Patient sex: F
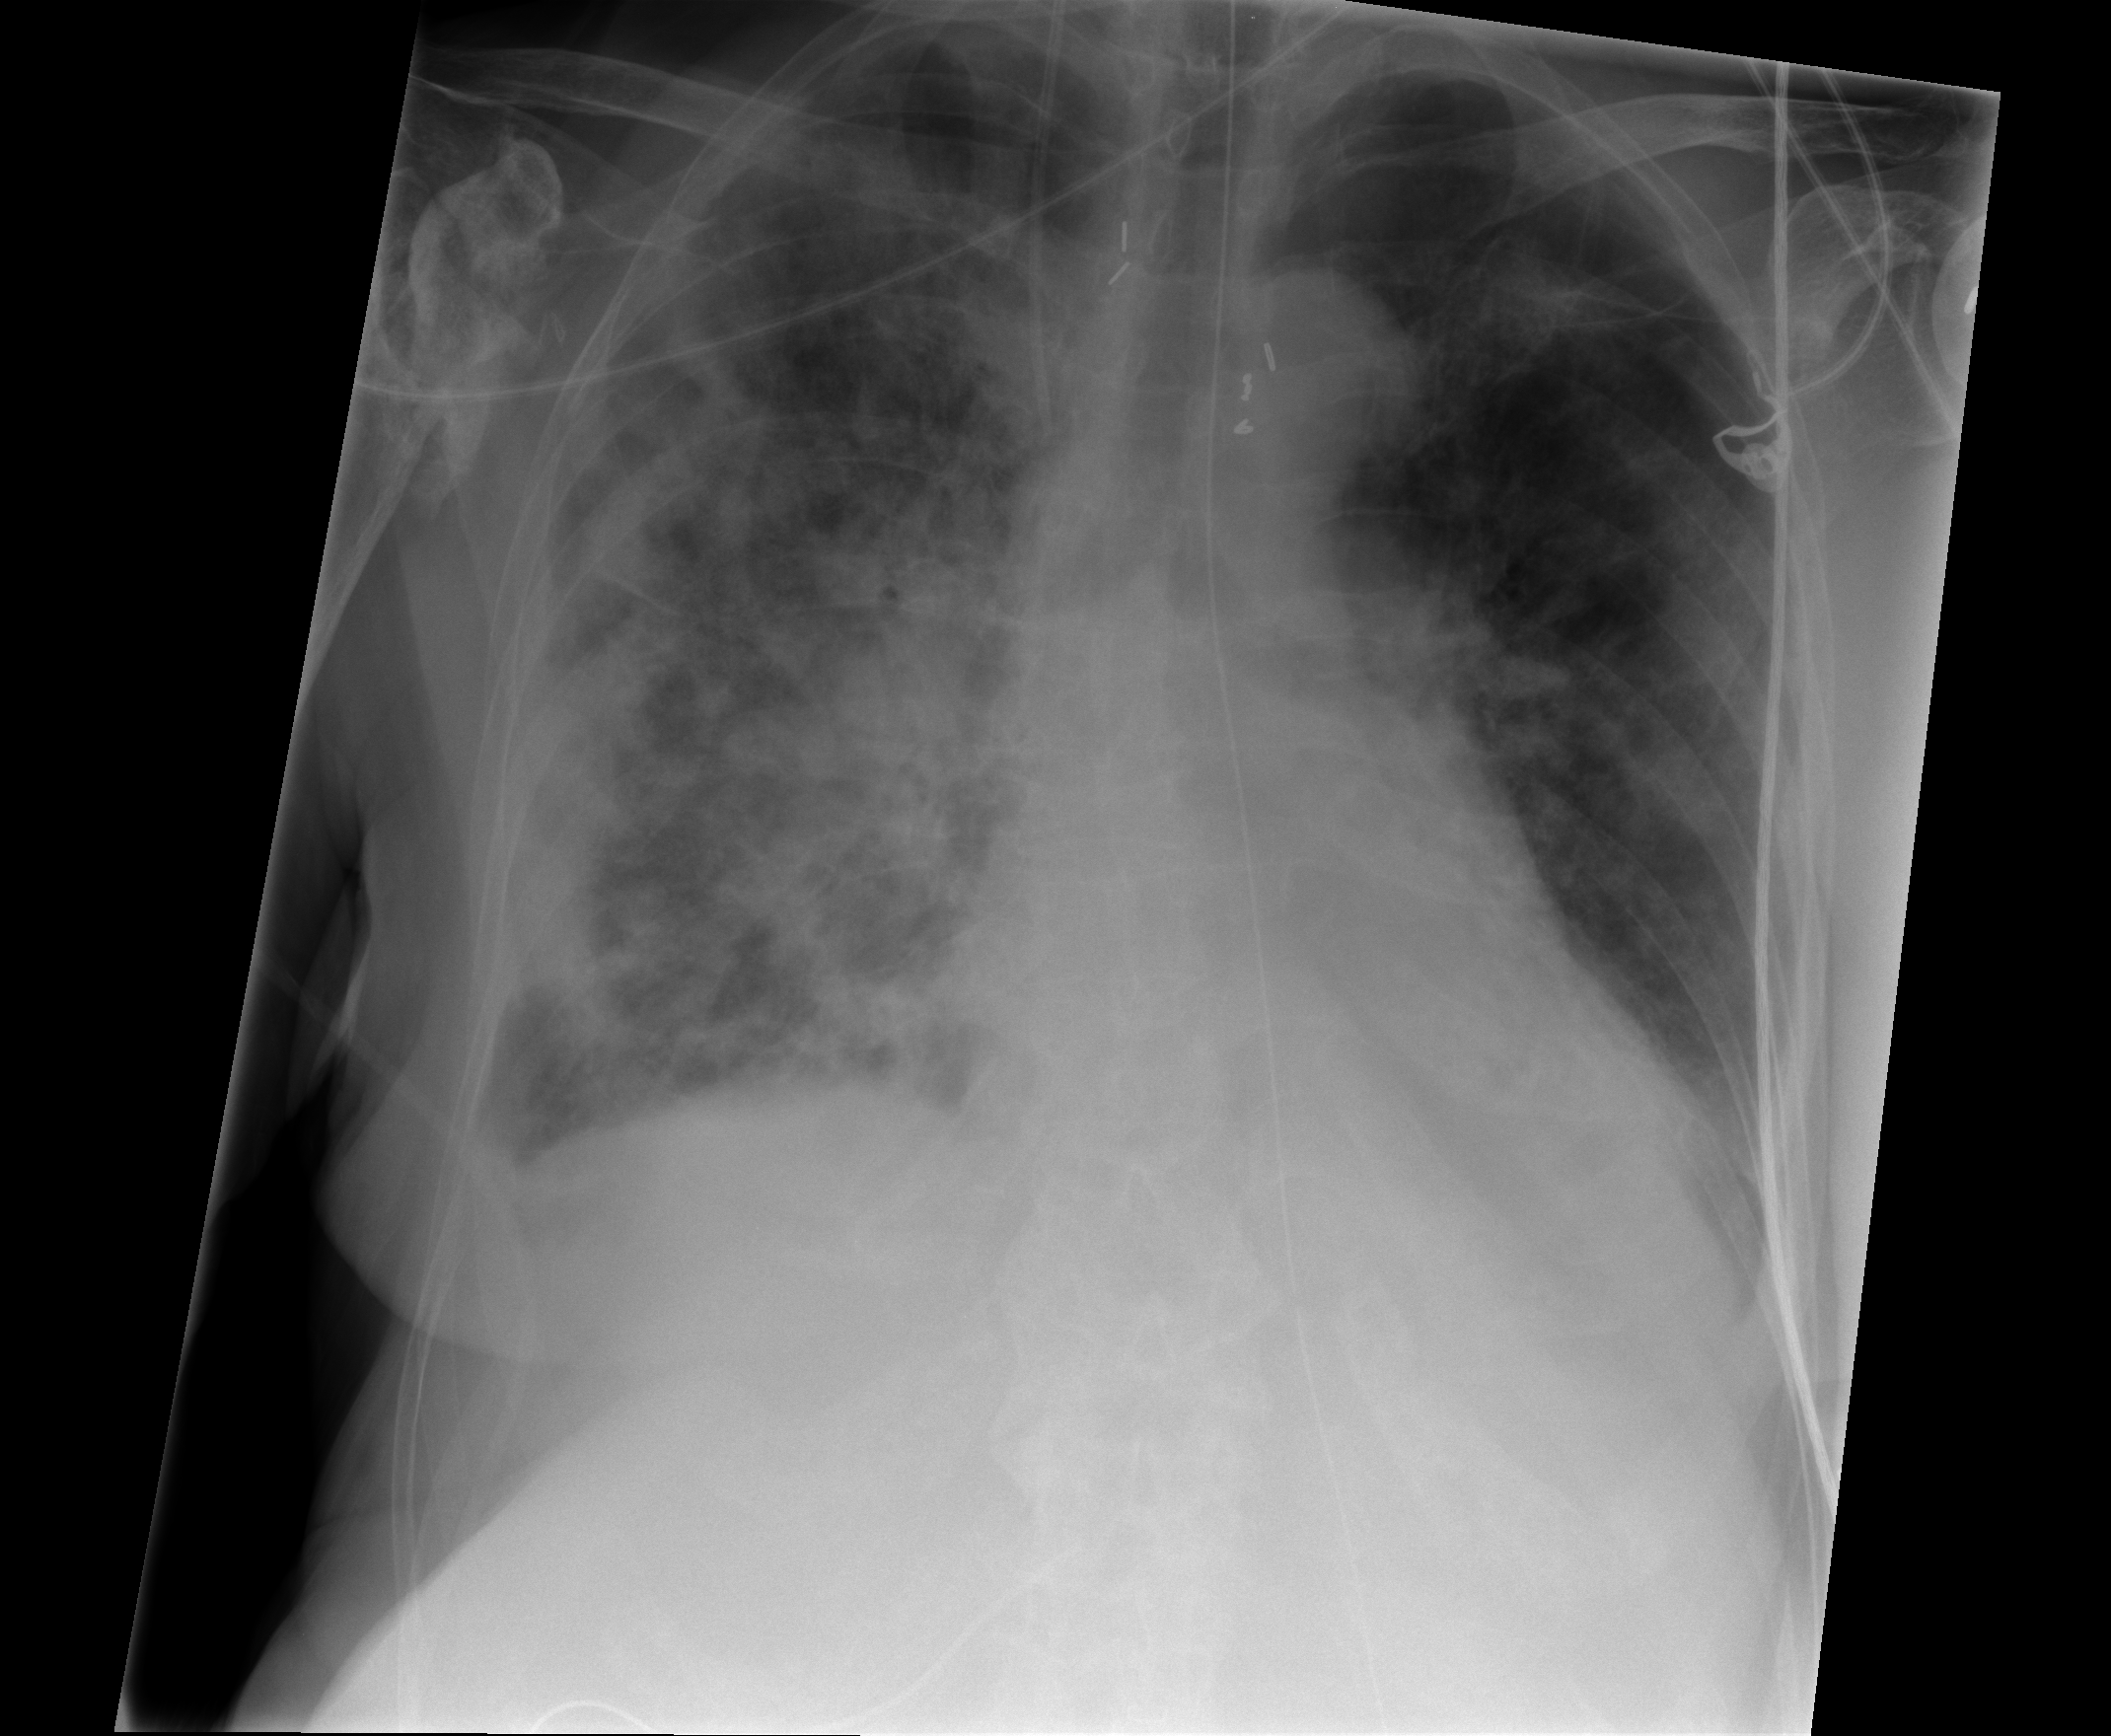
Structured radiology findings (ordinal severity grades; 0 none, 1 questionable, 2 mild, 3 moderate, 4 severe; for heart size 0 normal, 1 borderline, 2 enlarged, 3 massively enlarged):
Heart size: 2
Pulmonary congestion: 1
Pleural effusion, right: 2
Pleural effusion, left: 0
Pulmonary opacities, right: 4
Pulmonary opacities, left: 2
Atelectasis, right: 2
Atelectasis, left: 0